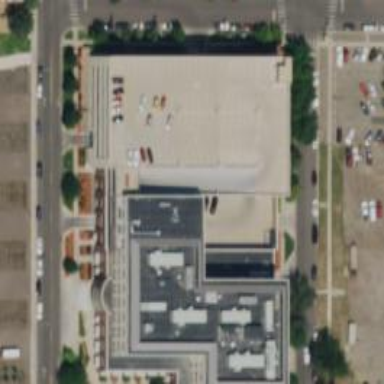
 serving as amenity and providing healthcare services."